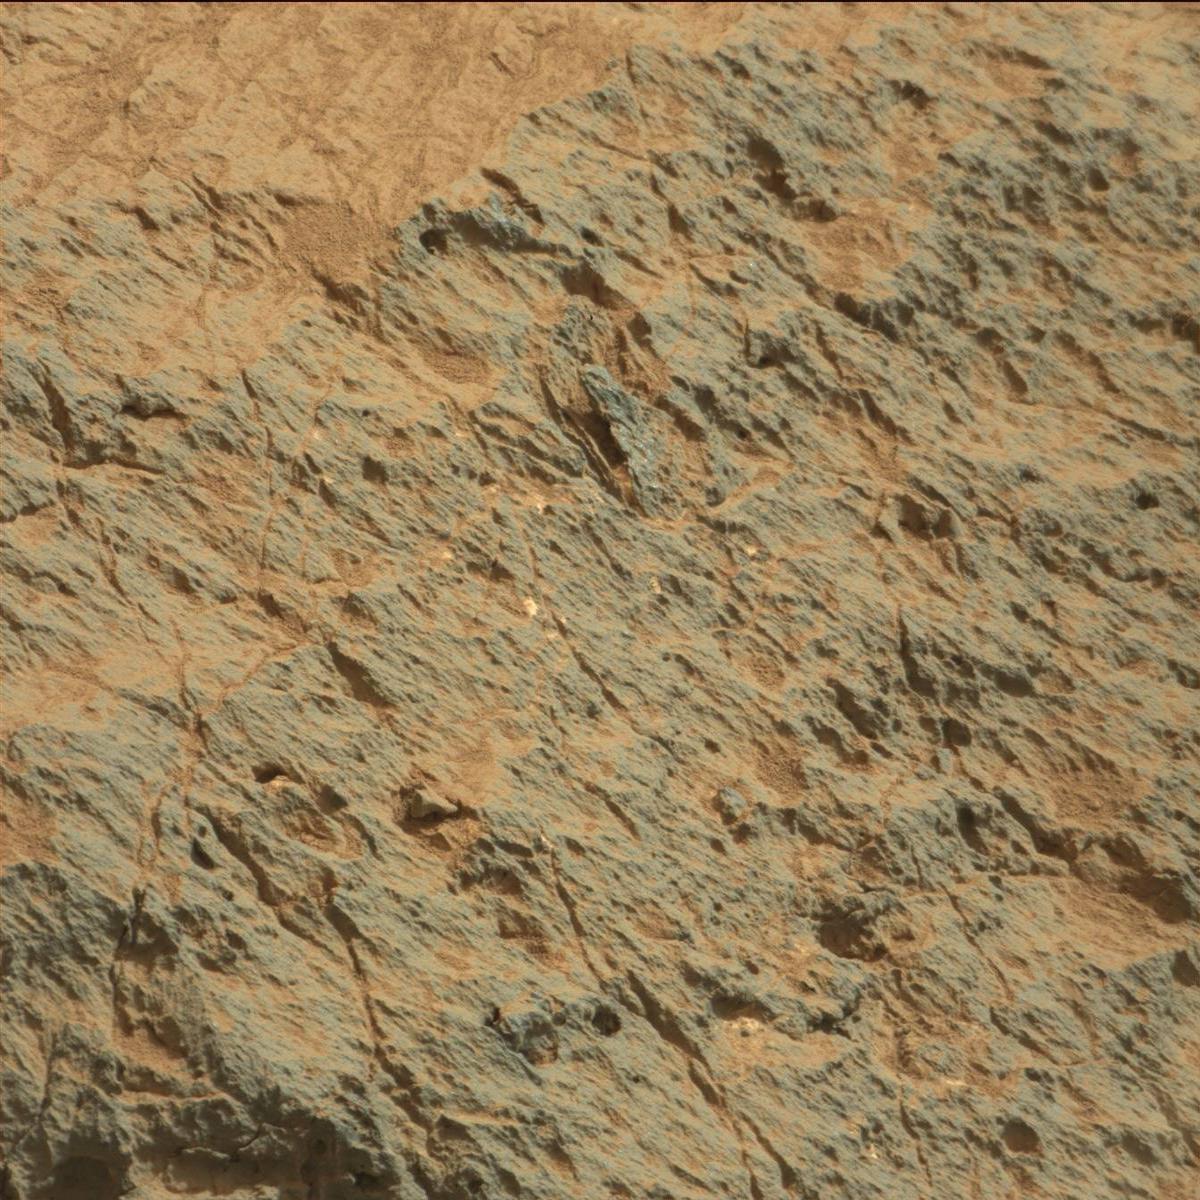
Terrain classes present: Bedrock, Sand / Soil